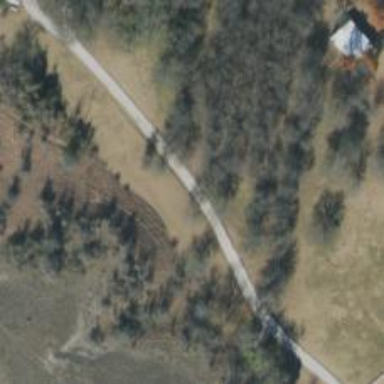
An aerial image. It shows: Driveway leading to service road.